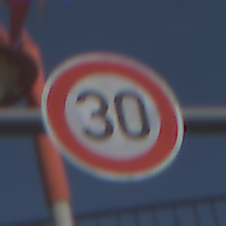
Verkehrszeichen: Geschwindigkeit30
Umgebung: Outdoor, Special
Tageszeit: MorningAfternoon
Wetter: PartlyCloudy
Licht: Natural
Jahreszeit: NotSpecified
Kontrast: HighContrast